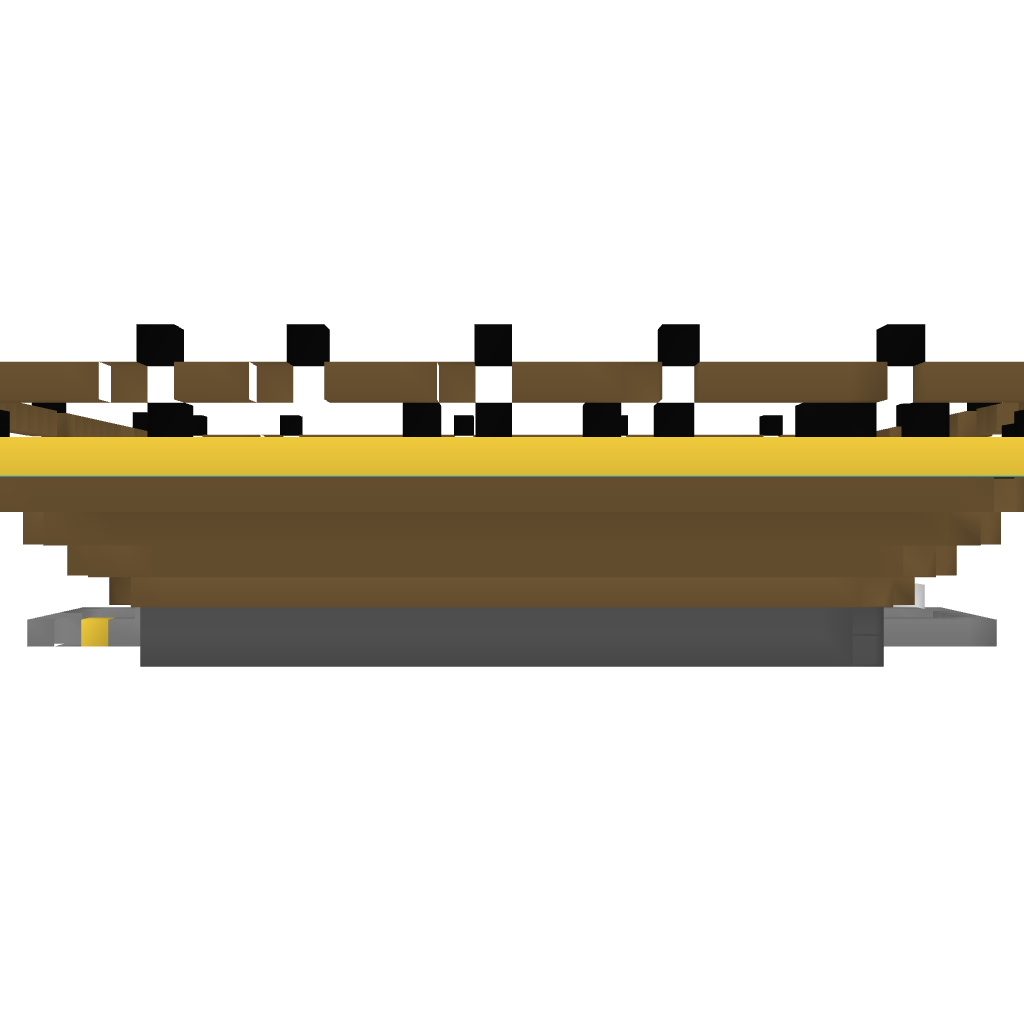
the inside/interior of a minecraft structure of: mob vs golem arena